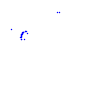
Particle: proton